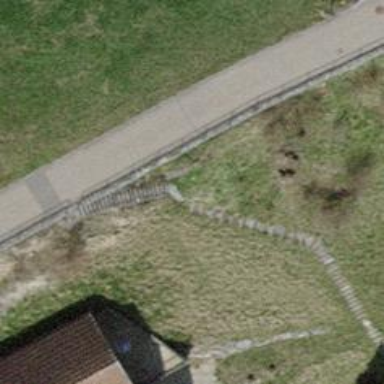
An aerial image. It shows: Road with steps.